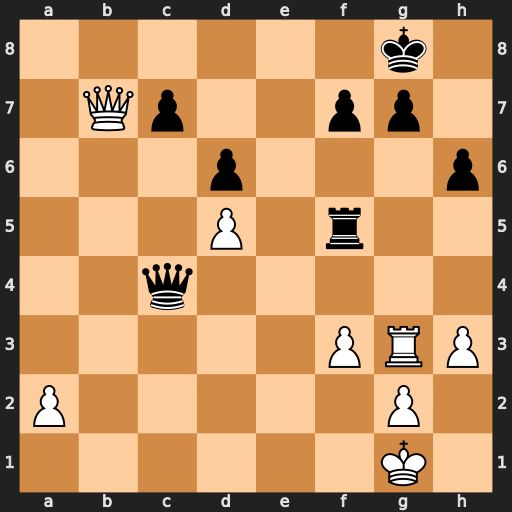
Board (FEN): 6k1/1Qp2pp1/3p3p/3P1r2/2q5/5PRP/P5P1/6K1
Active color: w
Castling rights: -
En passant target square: -
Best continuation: Qc8+ Kh7 Qxf5+